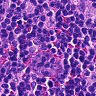
Metastatic tissue present: no